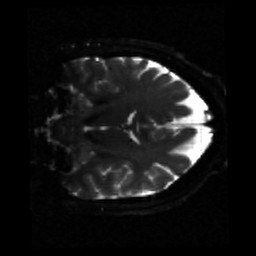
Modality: sbref
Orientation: coronal
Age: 47
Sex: female
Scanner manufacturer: siemens
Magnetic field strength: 3 T
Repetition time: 3.23 s
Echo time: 0.0892 s